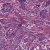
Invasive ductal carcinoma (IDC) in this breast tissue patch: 1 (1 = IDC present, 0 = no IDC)